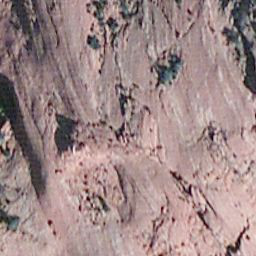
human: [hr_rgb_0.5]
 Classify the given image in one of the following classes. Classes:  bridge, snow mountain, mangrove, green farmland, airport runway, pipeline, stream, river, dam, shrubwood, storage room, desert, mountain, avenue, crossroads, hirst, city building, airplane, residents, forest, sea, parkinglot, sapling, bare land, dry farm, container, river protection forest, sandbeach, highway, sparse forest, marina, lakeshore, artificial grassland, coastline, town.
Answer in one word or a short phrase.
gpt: bare land